Question: I'm using Application Loader 3.1 and i've found that these messages happened because Apple was not accepting watchkit. Nowadays Apple already accepts them so i don't know why i'm getting theses errors. Some help?

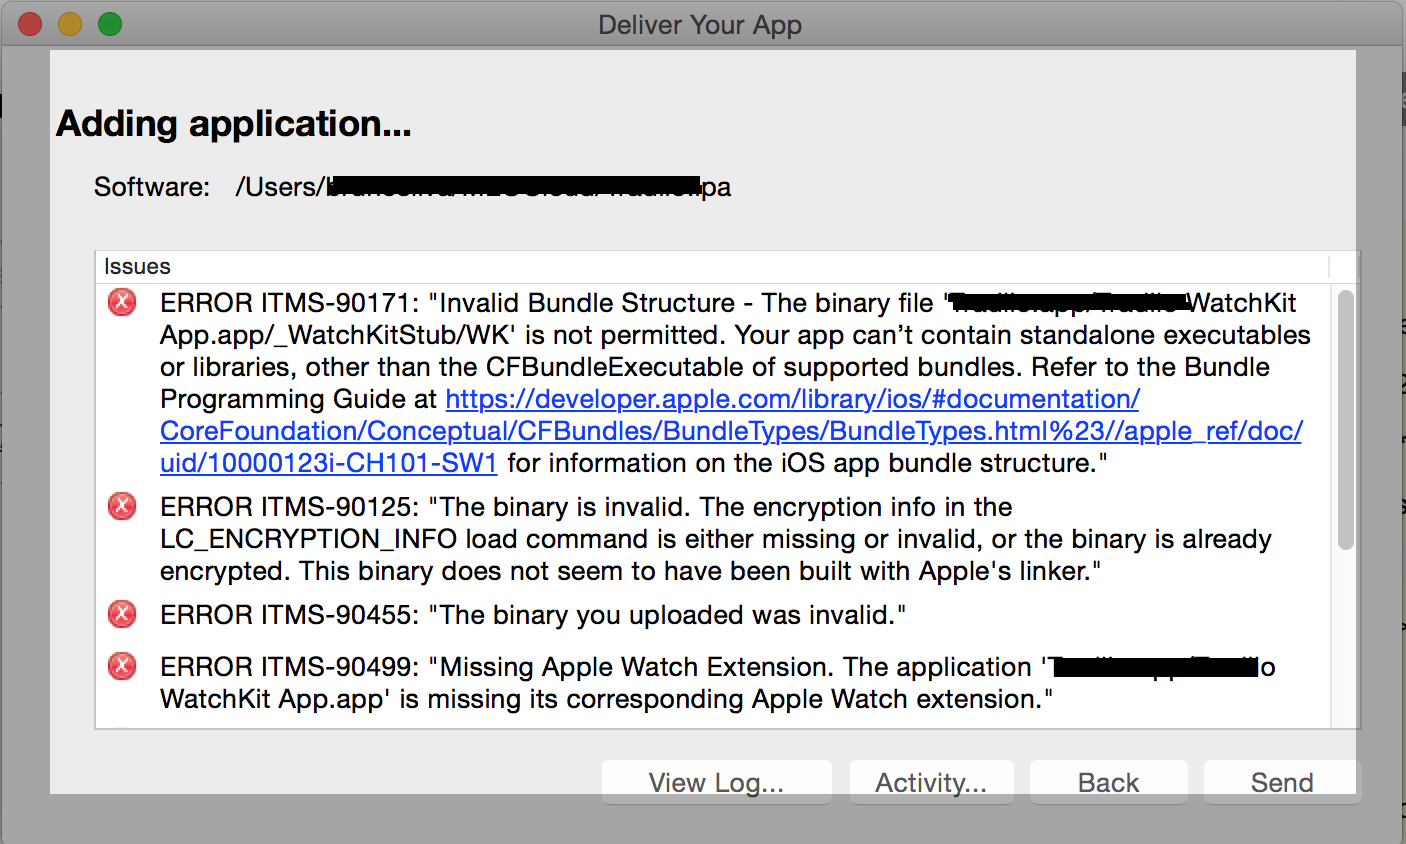
Answer: Turns out Xcode 6.2 adds the *.app to your Bundle Resources. This causes the errors.
You should go to Project->Targets->App->Build Phases->Copy Bundle Resources and delete the *.app file.